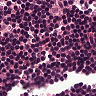
Metastatic tissue present: no